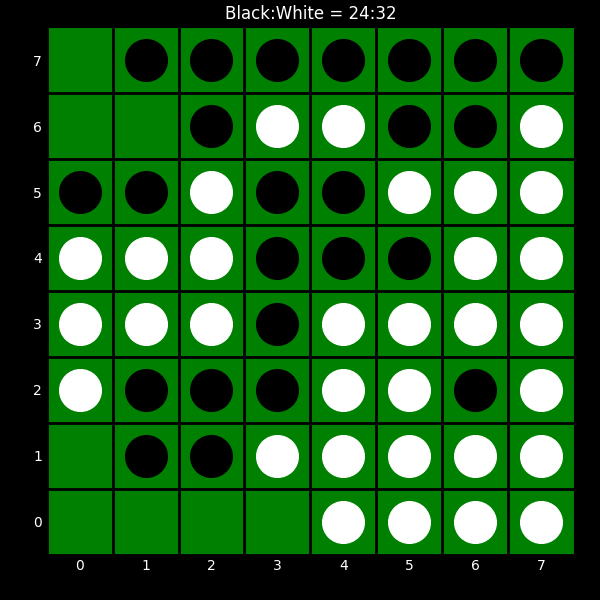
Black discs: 24
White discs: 32